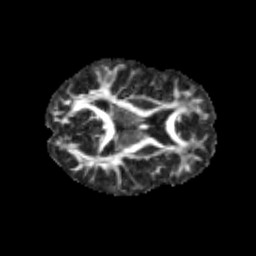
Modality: FA
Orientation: axial
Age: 13
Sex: male
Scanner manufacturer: siemens
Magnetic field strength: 3 T
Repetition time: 3.8 s
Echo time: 0.07 s